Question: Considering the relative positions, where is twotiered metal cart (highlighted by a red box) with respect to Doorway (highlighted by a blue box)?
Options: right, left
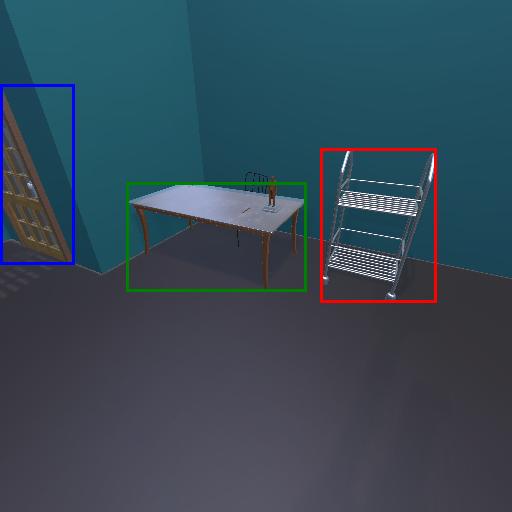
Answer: right